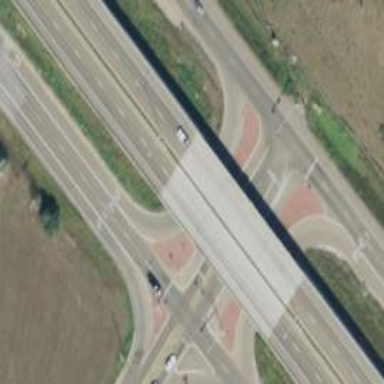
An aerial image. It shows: Secondary link road leading to turnaround junction.